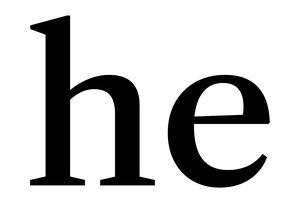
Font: LibreCaslonText_Medium